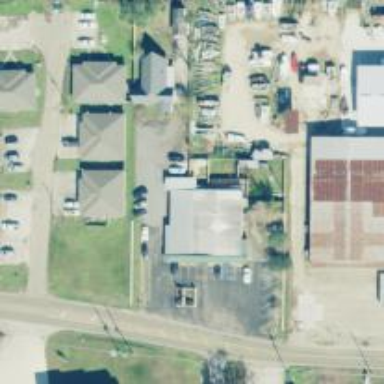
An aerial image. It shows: Veterinary facility.